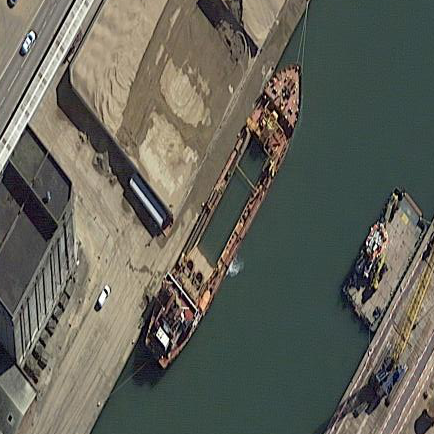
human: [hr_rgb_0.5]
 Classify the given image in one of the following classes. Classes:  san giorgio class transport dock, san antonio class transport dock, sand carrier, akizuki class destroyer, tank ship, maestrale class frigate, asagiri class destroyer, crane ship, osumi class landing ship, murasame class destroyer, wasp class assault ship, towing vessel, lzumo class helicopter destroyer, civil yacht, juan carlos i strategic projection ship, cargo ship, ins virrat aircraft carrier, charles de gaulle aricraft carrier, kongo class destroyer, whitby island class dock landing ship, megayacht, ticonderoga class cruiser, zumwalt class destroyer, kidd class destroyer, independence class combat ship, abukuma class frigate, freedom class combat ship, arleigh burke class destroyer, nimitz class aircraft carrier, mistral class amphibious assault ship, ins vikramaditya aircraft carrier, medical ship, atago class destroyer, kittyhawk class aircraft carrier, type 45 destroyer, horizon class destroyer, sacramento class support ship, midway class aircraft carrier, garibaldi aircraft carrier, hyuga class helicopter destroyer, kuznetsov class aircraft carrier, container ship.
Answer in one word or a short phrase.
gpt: Sand carrier